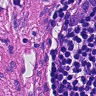
Metastatic tissue present: yes